【题型】填空题　【知识点】平面几何　【难度】medium
如图，$l_1 \parallel l_2 \parallel l_3$，且$l_1$和$l_2$之间的距离是1，$l_2$和$l_3$之间的距离是2，$\triangle ABC$的三个顶点分别在$l_1$，$l_2$，$l_3$上，$AC$与$l_2$交于点$D$，如果$BC \perp AC$，$\tan \angle BAC = \frac{1}{3}$，那么$BD$的长是$\underline{\quad\quad\quad\quad}$。

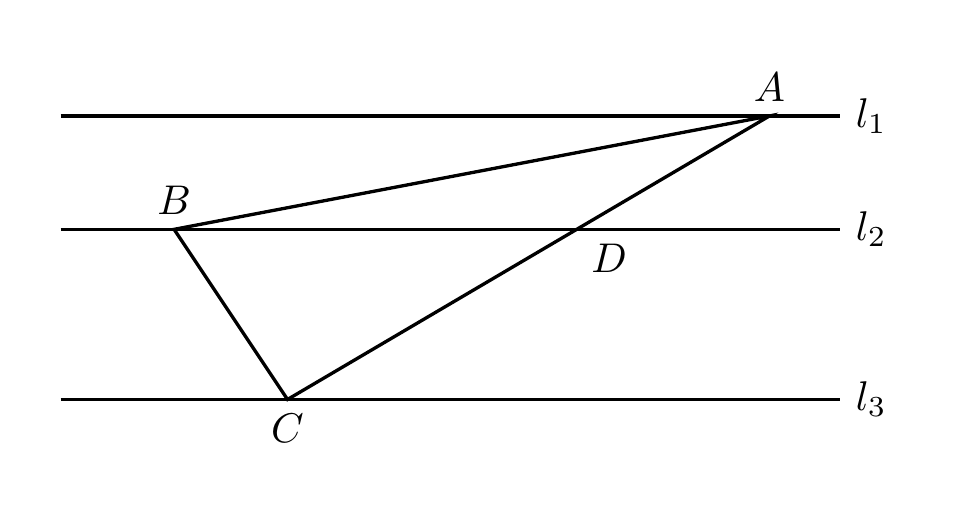
【解答】
【答案】5

【知识点】由平行截线求相关线段的长或比值、相似三角形的判定与性质综合、解直角三角形的相关计算

【分析】本题考查平行线分线段成比例，锐角三角函数，相似三角形的判定和性质，过点$B$作$BE \perp l_3$，$AF \perp l_3$，$AF$交$l_2$于点$G$，根据平行线分线段成比例，得到$\frac{AD}{CD} = \frac{1}{2}$，证明$\triangle BEC \backsim \triangle CFA$，求出$CE$的长，勾股定理求出$BC$的长，锐角三角函数求出$AC$的长，进而求出$CD$的长，再利用勾股定理求解即可。

【详解】解：如图，过点$B$作$BE \perp l_3$，$AF \perp l_3$，$AF$交$l_2$于点$G$，则：$\angle BEC = \angle AFC = 90^\circ$，$AG = 1$，$BE = FG = 2$，

$\therefore AF = 3$，

$\because l_1 \parallel l_2 \parallel l_3$，

$\therefore \frac{AD}{CD} = \frac{AG}{FG} = \frac{1}{2}$，

$\therefore CD = 2AD$，

$\because BC \perp AC$，$\tan \angle BAC = \frac{1}{3}$，

$\therefore \frac{BC}{AC} = \frac{1}{3}$，$\angle ACB = 90^\circ$，

$\therefore \angle BCE = \angle CAF = 90^\circ - \angle ACF$，

$\because \angle BEC = \angle AFC = 90^\circ$，

$\therefore \triangle BEC \backsim \triangle CFA$，

$\therefore \frac{CE}{AF} = \frac{BC}{AC} = \frac{1}{3}$，

$\therefore CE = 1$，

$\therefore BC = \sqrt{EC^2 + BE^2} = \sqrt{5}$，

$\therefore AC = 3BC = 3\sqrt{5}$，

$\therefore CD = \frac{2}{3}AC = 2\sqrt{5}$，

在$\text{Rt}\triangle BCD$中，由勾股定理，得：$BD = \sqrt{BC^2 + CD^2} = 5$；

故答案为：5。

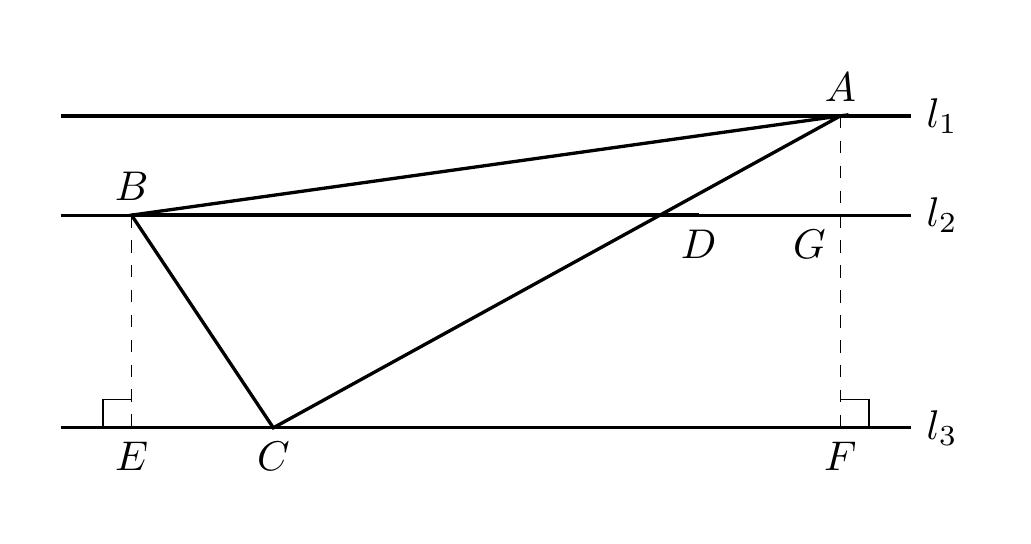